Question: I'm embedding a mapbox map - what I found is that a blank line is put in the middle of the map, as you can see from the attached image.

Does anyone know what the problem is?
I'm using twitter-bootstrap framework too.
and this is the map div html/css I use:
'''
<div class="map"></div>
.map{
max-width:none !important;
width:100% !important;
height:250px !important;
max-height:250px;
position: relative;
margin:0 auto !important;
}
'''
and this is my js:
'''
var map = mapbox.map(_element);
map.addLayer(mapbox.layer().id('examples.map-uh4ustwo'));
// Create an empty markers layer
var markerLayer = mapbox.markers.layer();
// Add interaction to this marker layer. This
// binds tooltips to each marker that has title
// and description defined.
mapbox.markers.interaction(markerLayer);
map.addLayer(markerLayer);
map.zoom(3).center({ lat: _json.lat, lon: _json.lon });
// Add a single feature to the markers layer.
// You can use .features() to add multiple features.
markerLayer.add_feature({
geometry: {
coordinates: [_json.lon, _json.lat]
},
properties: {
'marker-color': '#F96363',
'marker-symbol': 'circle-stroked',
/*title: 'Example Marker',
description: 'This is a single marker.'
*/
}
});
'''
thanks.
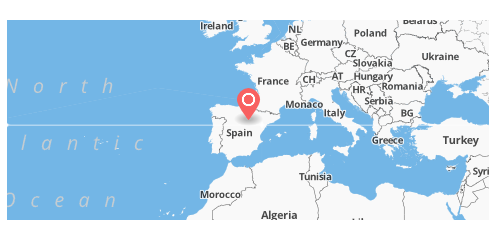
Answer: First, check that you don't have any 'responsive images' stuff turned on, which will mess with the size of map images.
Then, try not using '!important' so much.
Finally, check that your browser isn't zoomed in or out. In Chrome, hit '0'.